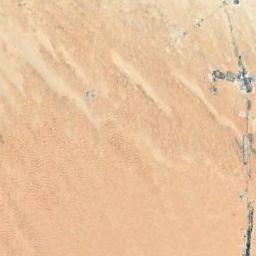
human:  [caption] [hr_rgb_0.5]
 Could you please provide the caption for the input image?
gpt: The light yellow desert covers the gray bare land .

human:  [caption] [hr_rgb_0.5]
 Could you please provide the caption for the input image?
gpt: There are many lines in the desert .

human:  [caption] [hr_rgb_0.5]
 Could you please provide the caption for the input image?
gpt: There are yellow desert with a line of green plants .

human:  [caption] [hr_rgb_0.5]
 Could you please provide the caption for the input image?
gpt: The desert has yellow sand and some white longitudinal dunes .

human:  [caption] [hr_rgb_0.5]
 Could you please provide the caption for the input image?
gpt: A yellow desert covered with sand beside fissures .